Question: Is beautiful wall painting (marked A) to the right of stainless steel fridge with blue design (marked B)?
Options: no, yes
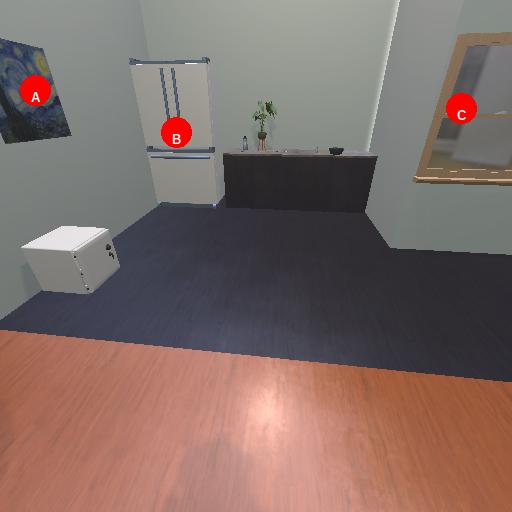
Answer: no